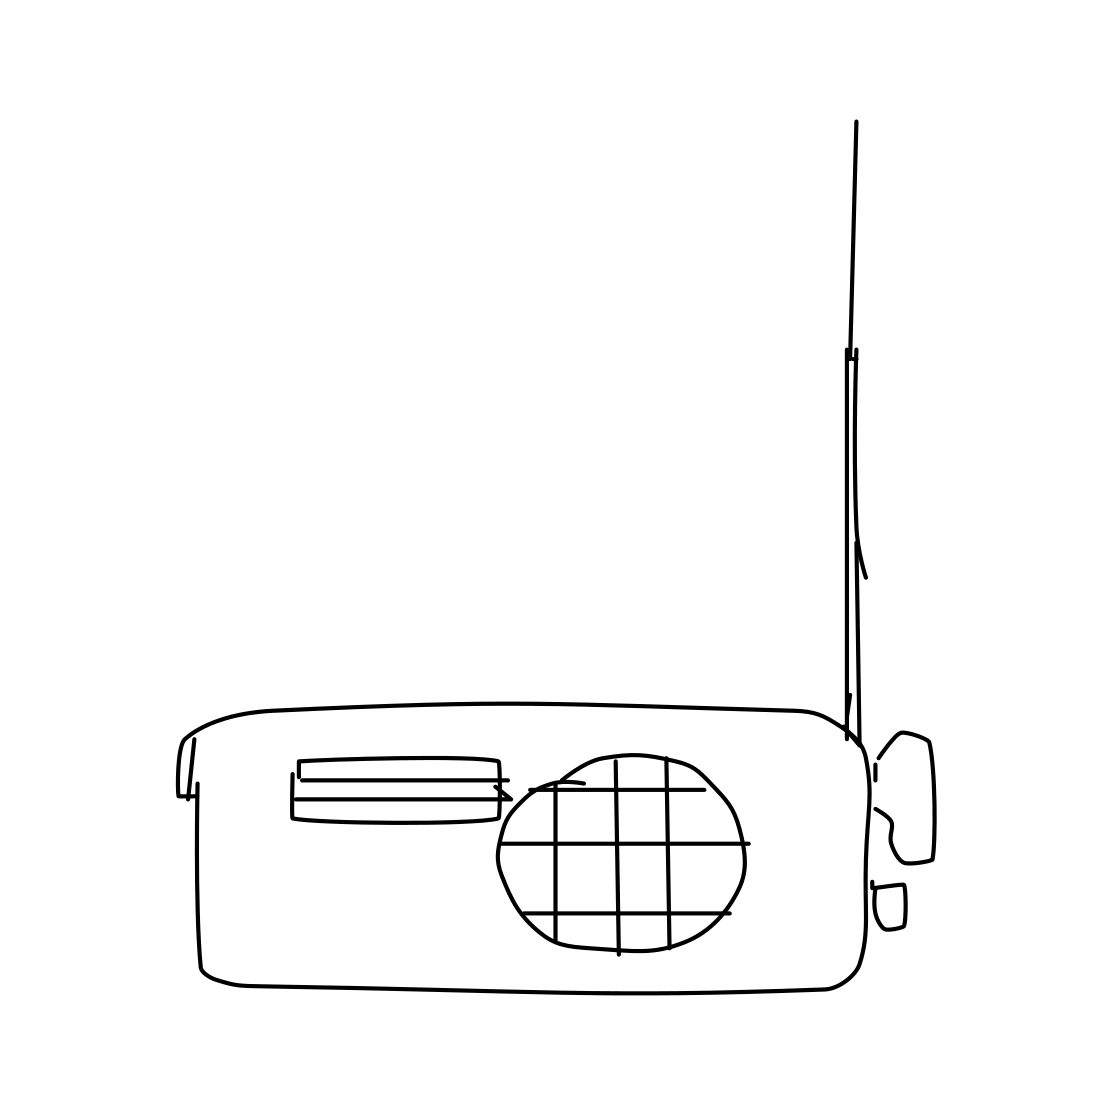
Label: radio